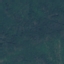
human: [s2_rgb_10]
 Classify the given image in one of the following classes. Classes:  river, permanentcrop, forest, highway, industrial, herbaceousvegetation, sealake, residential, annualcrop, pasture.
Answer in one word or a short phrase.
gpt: Forest